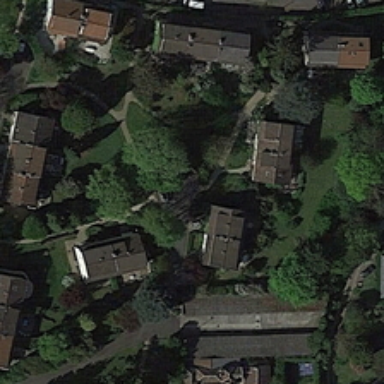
Some green trees and buildings are near a road .